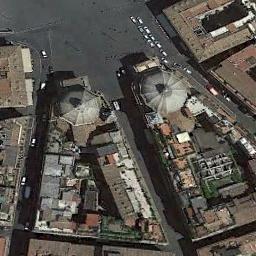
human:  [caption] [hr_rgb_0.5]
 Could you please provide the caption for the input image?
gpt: The church is surrounded by many buildings next to the road .

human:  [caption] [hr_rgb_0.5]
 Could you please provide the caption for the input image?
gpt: The church with an octagon tower and a circular tower and an open area is in front of the church .

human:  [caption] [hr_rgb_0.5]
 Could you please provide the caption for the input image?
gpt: This is a church with an umbrella roof .

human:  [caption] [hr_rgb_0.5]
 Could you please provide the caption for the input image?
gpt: Two tan prismatic roofs, Main church with off-white round roof, Roads and cars, Buildings .

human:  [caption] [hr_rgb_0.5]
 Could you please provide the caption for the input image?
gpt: There are two churches with a round roof beside many buildings by the roadside .